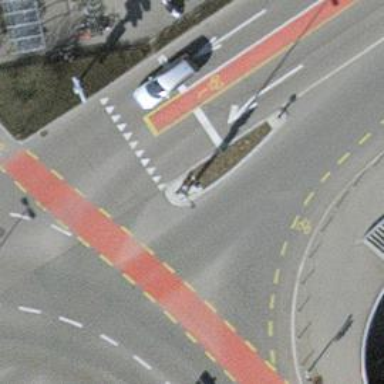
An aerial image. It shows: Road with traffic signals.